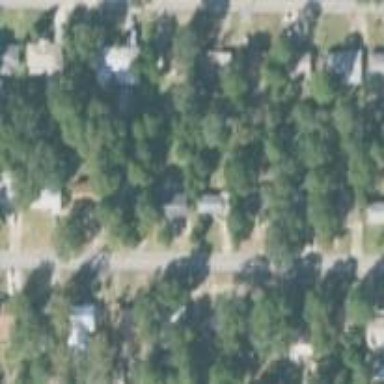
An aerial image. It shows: This residential area consists of single-family homes.